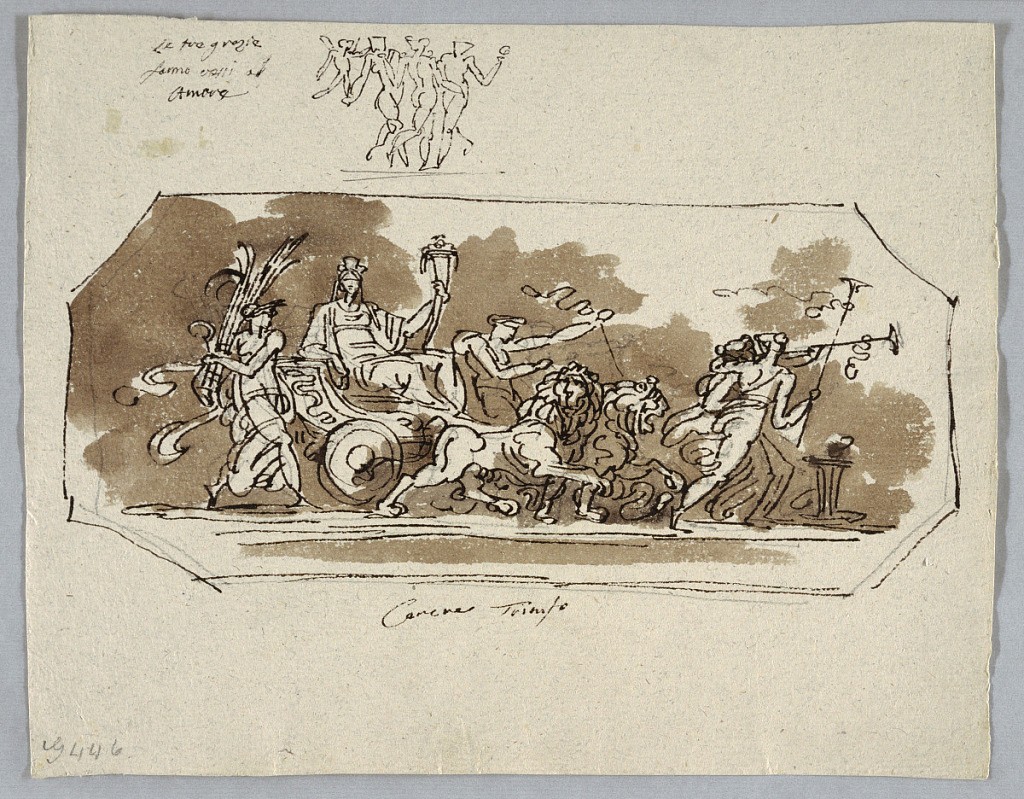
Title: Drawing
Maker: Felice Giani, Italian, 1758–1823
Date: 1813
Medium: Pen and brown ink, brush and brown wash over traces of graphite on light brown laid paper
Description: Top: a) The group of the dancing graces is the usual scheme; Cupid flies at left;  Bottom: Ceres is seated in a chariot, which two lions drive toward right conducted by a girl. The goddess holds a cornucopia with her left hand. She is followed by a woman with a sheaf of grass and a sickle, and preceded by two girls with trumpets. Reverse: unfinished pencil sketch for the triumph of Ceres. The goddess is shown and the upper part of the woman behind her, carrying a basket upon her head.